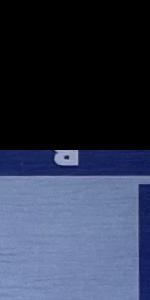
Label: Empty